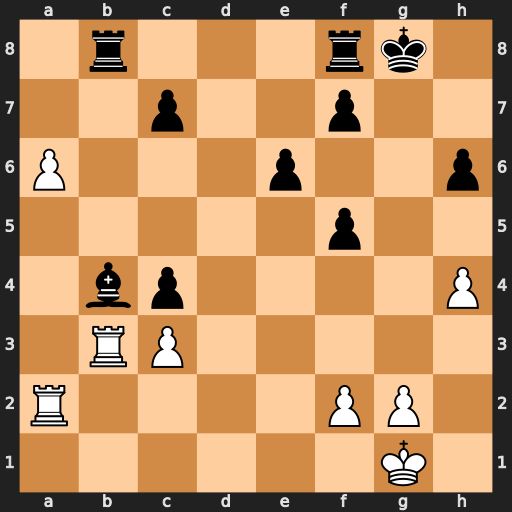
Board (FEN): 1r3rk1/2p2p2/P3p2p/5p2/1bp4P/1RP5/R4PP1/6K1
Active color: w
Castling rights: -
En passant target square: -
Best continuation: Rxb4 Rxb4 cxb4